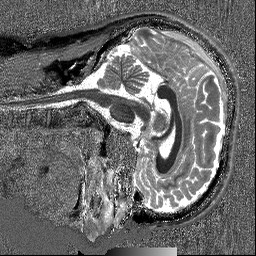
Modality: T1map
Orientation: sagittal
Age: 26
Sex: male
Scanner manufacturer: siemens
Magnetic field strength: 3 T
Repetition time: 5 s
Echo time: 0.00298 s